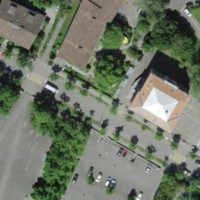
EUNIS habitat code: 54
Species observed at this site:
Salvia pratensis